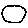
Label: circle